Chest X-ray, AP view. Patient: 48 years old, sex F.
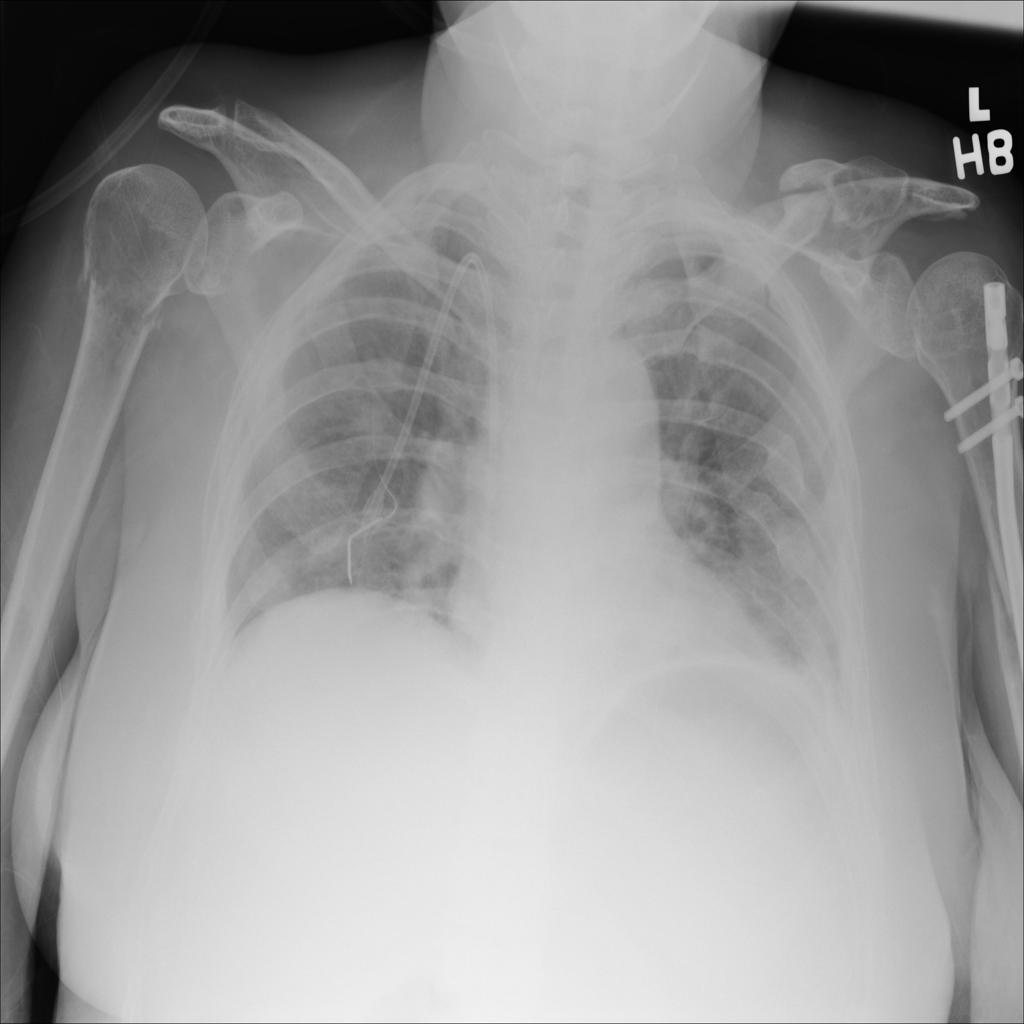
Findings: No Finding